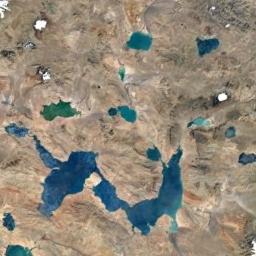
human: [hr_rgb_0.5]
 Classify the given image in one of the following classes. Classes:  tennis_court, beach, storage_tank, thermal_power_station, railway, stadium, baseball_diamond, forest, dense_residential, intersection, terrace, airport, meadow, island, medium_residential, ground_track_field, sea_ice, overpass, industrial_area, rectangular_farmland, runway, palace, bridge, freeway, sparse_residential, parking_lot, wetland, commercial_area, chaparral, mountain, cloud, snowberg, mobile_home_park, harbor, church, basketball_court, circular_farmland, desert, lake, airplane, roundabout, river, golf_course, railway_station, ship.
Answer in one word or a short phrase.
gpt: lake